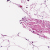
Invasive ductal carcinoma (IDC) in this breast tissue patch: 0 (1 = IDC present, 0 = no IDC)